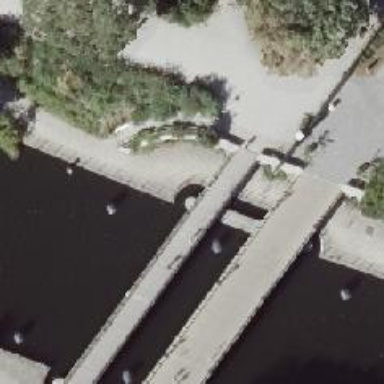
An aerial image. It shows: Footway bridge.